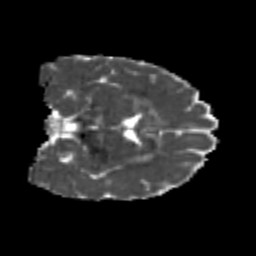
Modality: MD
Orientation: coronal
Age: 23
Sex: female
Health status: healthy
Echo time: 0.074 s